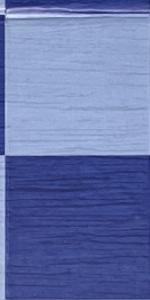
Label: Empty